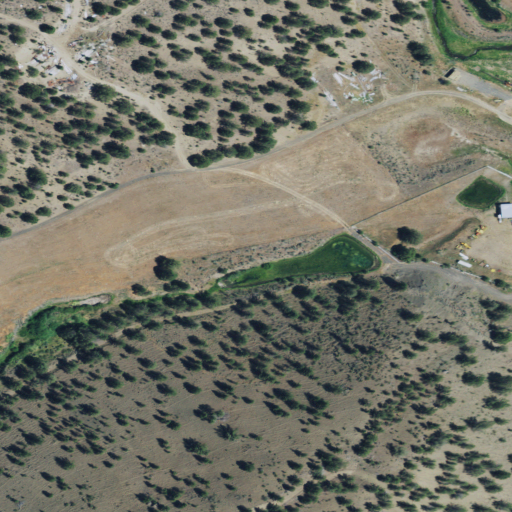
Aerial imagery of valley in Oregon named Sock Hollow containing shrub, open development, evergreen forest, and low intensity development